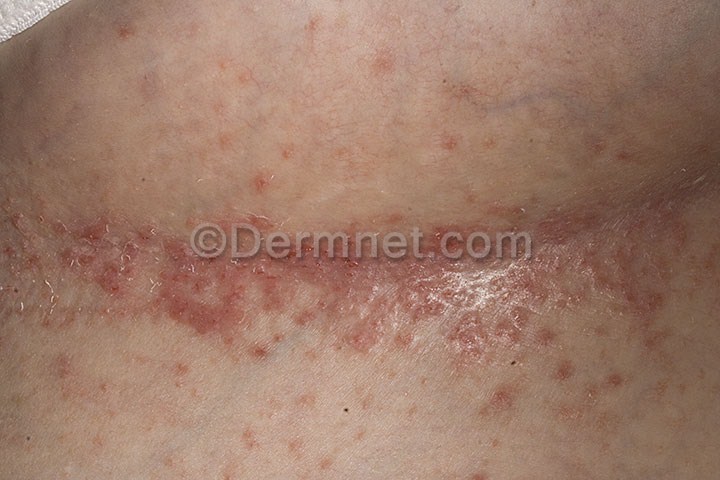
Disease: Bullous Disease Photos